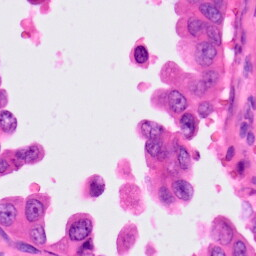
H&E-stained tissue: Lung